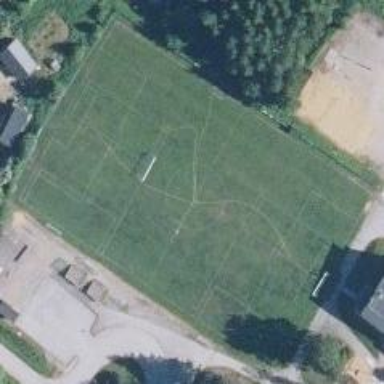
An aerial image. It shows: Grass pitch used for soccer.